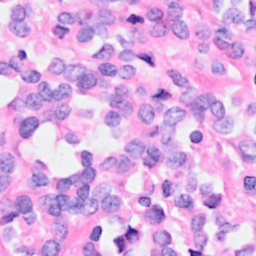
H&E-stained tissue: Breast